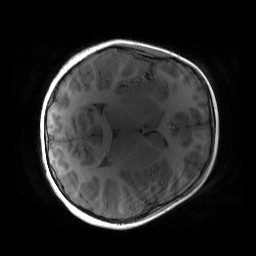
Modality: T1w
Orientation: axial
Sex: female
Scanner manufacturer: siemens
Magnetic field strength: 3 T
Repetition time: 1.9 s
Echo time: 0.00243 s